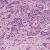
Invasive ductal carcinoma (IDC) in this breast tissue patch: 1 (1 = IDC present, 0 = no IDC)